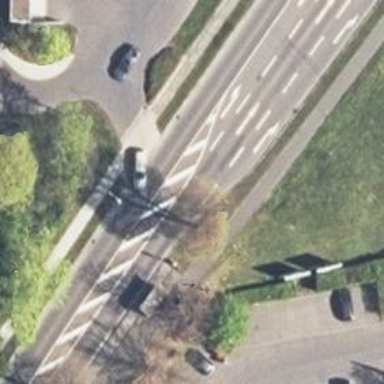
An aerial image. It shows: Primary highway with asphalt surface and cycle track.